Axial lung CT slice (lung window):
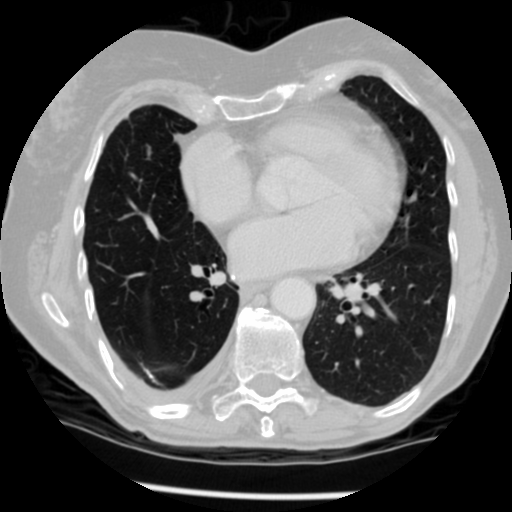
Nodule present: no